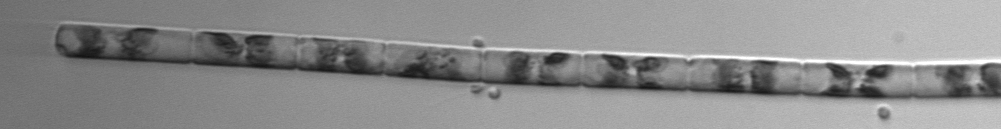
Label: Guinardia_delicatula